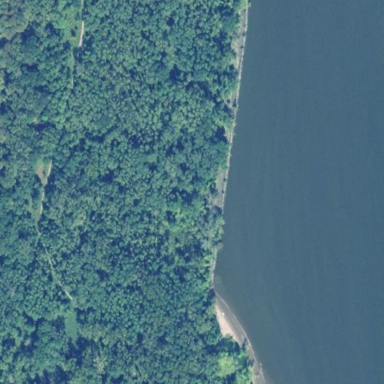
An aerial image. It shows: Nature reserve designated for shoreline protection to preserve habitat.